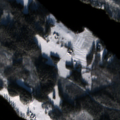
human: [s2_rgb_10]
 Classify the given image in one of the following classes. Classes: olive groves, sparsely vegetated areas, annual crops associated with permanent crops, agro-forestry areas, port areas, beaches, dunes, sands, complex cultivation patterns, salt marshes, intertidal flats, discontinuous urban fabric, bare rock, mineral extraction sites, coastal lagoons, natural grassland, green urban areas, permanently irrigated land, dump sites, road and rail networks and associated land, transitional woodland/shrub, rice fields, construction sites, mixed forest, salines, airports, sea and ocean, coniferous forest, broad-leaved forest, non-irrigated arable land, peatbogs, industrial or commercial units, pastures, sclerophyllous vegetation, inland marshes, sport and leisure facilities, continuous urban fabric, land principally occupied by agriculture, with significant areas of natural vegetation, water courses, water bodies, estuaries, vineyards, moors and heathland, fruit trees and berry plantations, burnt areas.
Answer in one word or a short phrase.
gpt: land principally occupied by agriculture, with significant areas of natural vegetation, mixed forest, transitional woodland/shrub, water bodies